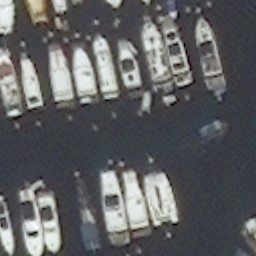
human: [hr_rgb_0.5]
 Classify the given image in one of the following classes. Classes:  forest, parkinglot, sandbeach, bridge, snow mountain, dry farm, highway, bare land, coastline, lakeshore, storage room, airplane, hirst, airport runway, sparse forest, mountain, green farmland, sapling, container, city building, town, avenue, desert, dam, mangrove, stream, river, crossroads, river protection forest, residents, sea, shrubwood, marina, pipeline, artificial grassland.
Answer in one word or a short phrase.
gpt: marina